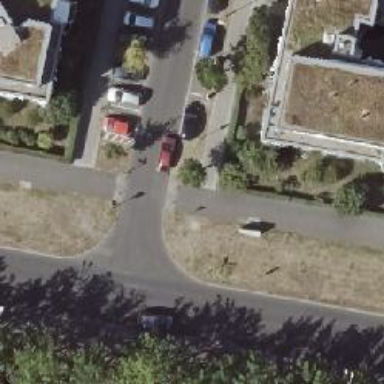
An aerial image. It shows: Asphalt surface with separate sidewalks on both sides.